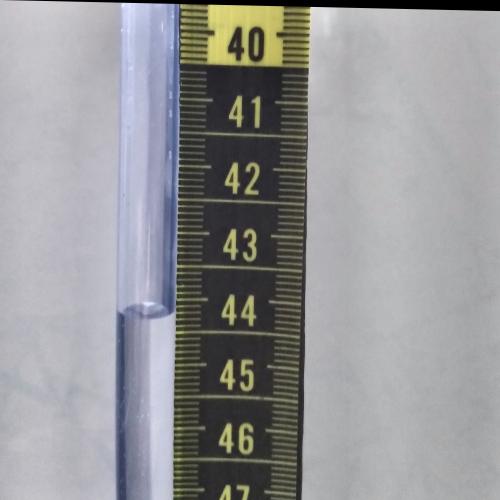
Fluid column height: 44.3 cm